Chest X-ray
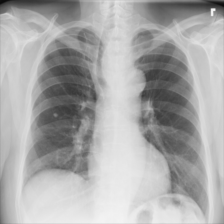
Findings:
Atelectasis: negative
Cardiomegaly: negative
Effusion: negative
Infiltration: negative
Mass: positive
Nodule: negative
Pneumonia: negative
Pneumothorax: negative
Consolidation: negative
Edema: negative
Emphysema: negative
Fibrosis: negative
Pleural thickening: negative
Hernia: negative